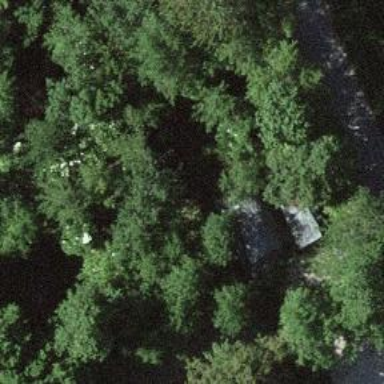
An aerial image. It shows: Forest area.